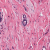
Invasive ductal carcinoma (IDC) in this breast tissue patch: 0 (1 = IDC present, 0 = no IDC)